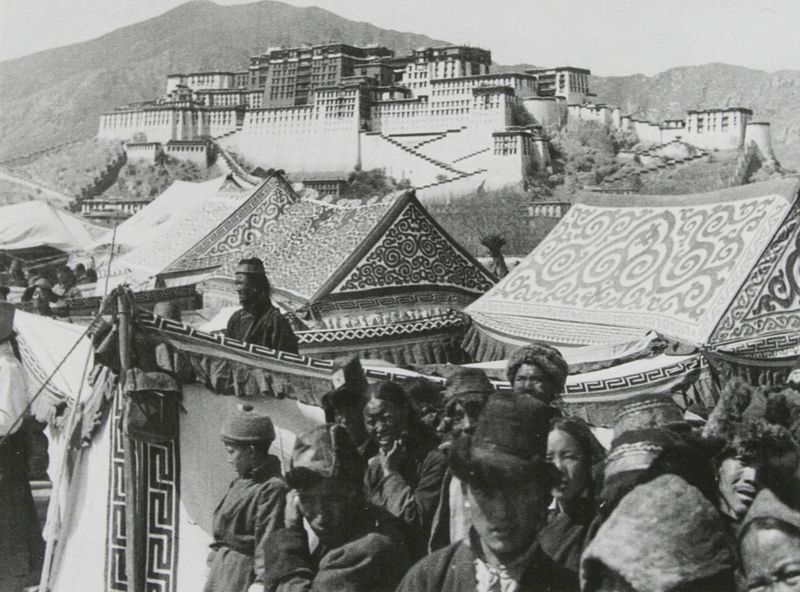
Titel: Lhasa, Neujahrs-Festzelte vor dem Potala
Künstler: Ernst Schäfer
Standort: Koblenz
Institution: Bundesarchiv
Schlagwörter: berg, gruppe, himmel, kopf, mann, schatten, weiß, frauen, landschaft, menschen, grau, hintergrund, hut, hüte, licht, mund, männer, nase, schwarz, blick, gebäude, schloss, leute, muster, ornament, teppich, gedränge, gesichter, mützen, architektur, augen, horizont, häuser, hügel, sonne, tücher, decke, kind, tal, kinder, kopfbedeckung, berge, berghang, gebirge, gipfel, dächer, bergkette, weis, markt, treppe, verzierung, stufen, foto, fotografie, photographie, palast, asien, schwarzweiß, zirkus, photo, geschosse, tempel, stockwerke, aufnahme, zelt, zelte, mäander, flachdach, stiegen, basar, mongolei, mongolen, shatten